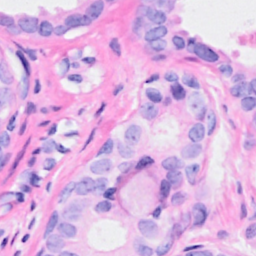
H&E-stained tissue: Breast